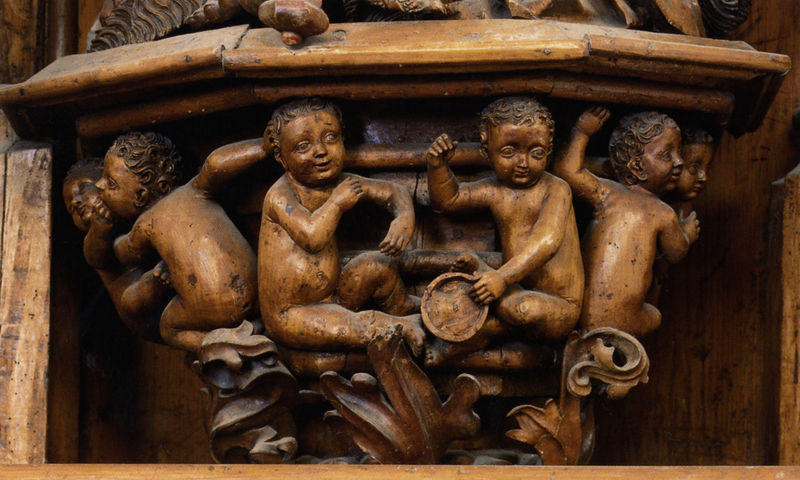
Titel: Hochaltar, Mittelschrein, Engelkonsole unter der Figur des hl. Petrus
Künstler: Meister von Kefermarkt
Standort: Kefermarkt  (Oberösterreich)
Institution: St. Wolfgang
Schlagwörter: akt, blätter, flügel, gruppe, hand, kopf, körper, nackt, akte, sitzen, braun, holz, köpfe, rücken, säule, ornament, alt, gesichter, arme, augen, gesicht, halten, rahmen, schale, schüssel, sockel, teller, fünf, hände, natur, kirche, figur, haare, sitzend, kind, blatt, musik, pflanze, pflanzen, gotik, locken, kinder, rund, turm, engel, putte, putto, ranken, skulptur, beine, lächeln, relief, jungen, knaben, afrika, klein, figuren, wein, gestühl, jugendstil, spielen, detail, glanz, musikinstrument, ornamente, korb, bronze, plastik, poliert, junge, foto, fotografie, lachen, nische, stütze, babys, jungs, witzig, trommel, lustig, altar, kapitell, schnitzerei, photo, gesims, hubi, gotisch, kanzel, jesus, blattwerk, heiliger, eiche, fröhlich, konsole, sechs, vegetabil, putten, verstecken, verzeirung, putti, klettern, christentum, glück, geschnitzt, untersatz, glücklich, akanthus, tambourin, tamburin, frech, taufbecken, spätgotik, schnitzkunst, nckt, höppl, eichenlaub, chorgestühl, lieblich, konsolfiguren, eichenblätter, spielende kinder, alatr, arkathus, holzschnitzerei, konsolfigur, tilmann riemenschneider, holzschnitzwerk, eichenholz, grjoyjiorijg, holzengel, internationale gothik, kijgs, nigrid, rijyodjgp, rydoij, rydrijgoy, stützfiguren, yrijgo, wichtel, frohsinn, schelmisch, musizierende kinder, wurmstichiges holz